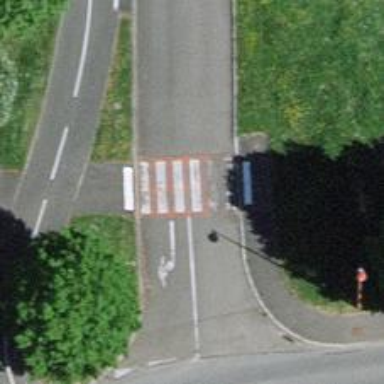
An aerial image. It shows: Zebra crossing for pedestrians.